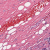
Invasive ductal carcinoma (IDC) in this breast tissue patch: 1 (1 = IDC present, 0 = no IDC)